Brain MRI, t1w sequence, axial 2D slice.
Patient: age 42, sex F, weight 78 kg, height 1.78 m
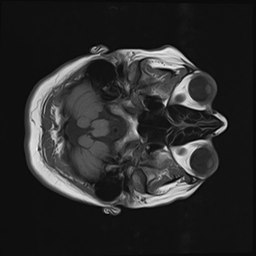